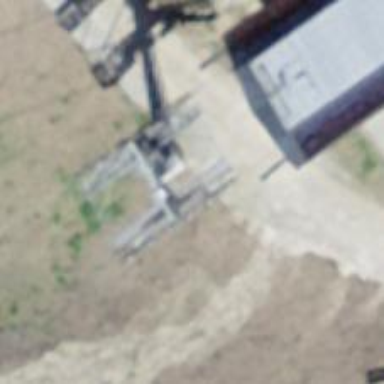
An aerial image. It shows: Pylon for aerialway.